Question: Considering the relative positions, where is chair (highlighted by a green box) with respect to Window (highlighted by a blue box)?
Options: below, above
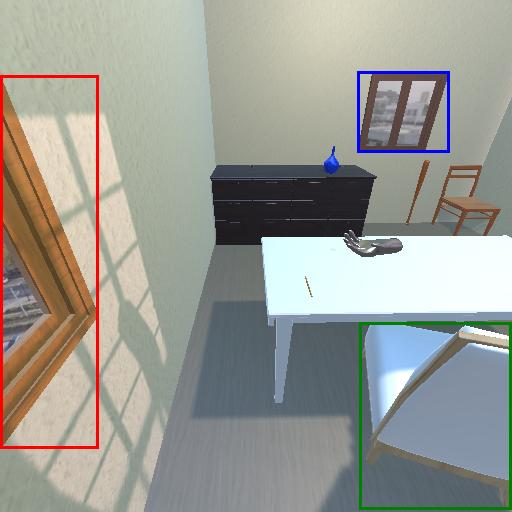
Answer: below